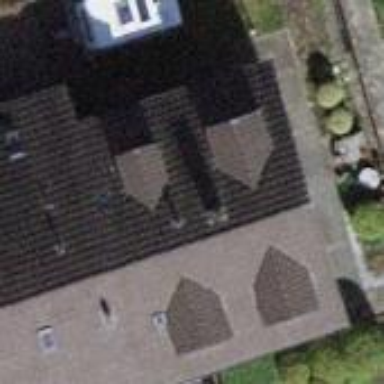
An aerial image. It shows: Detached building with gabled roof.